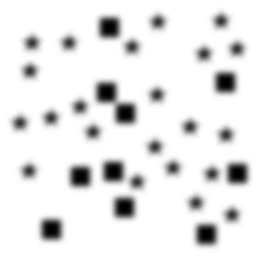
Squares: 10
Triangles: 0
Stars: 22
Total shapes: 32